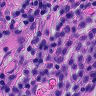
Metastatic tissue present: no